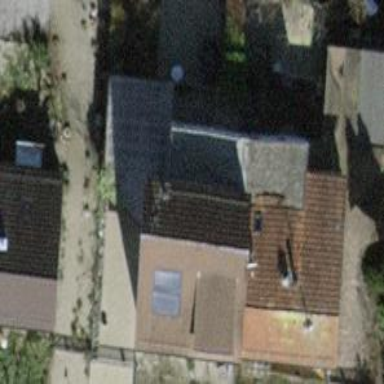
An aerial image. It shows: Semidetached house.